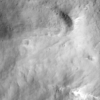
Label: not_dusty